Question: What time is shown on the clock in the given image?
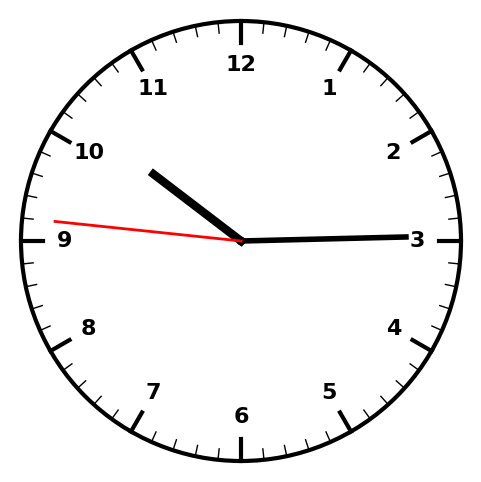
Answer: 10:14:46